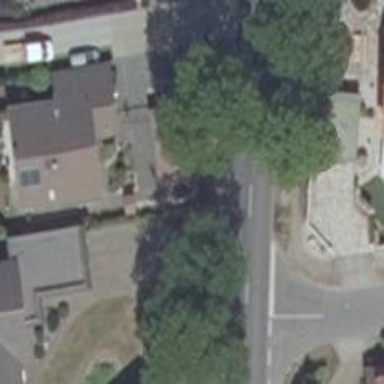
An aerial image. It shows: Secondary road with asphalt surface.